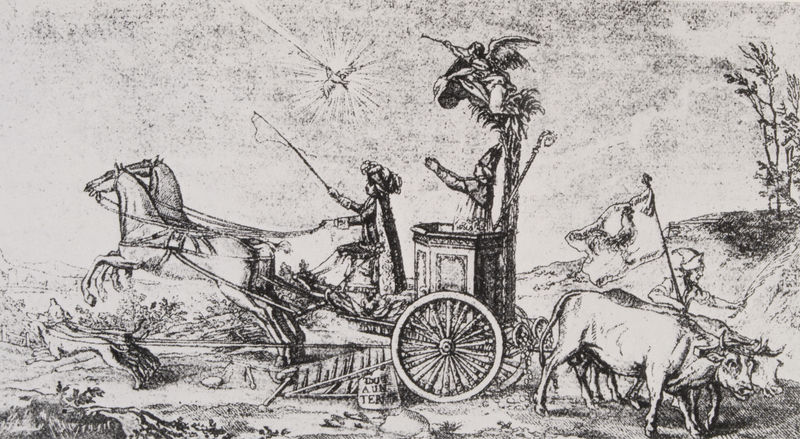
Titel: Der Wagen wird von den drei Ständen in entgegengesetzte Richtungen gezogen
Standort: Paris
Institution: Bibliothèque Nationale.
Schlagwörter: adler, baum, berg, blätter, flügel, himmel, laub, umhang, vogel, weiß, wolken, bäume, landschaft, menschen, äste, geste, grau, hut, hüte, licht, männer, schwarz, szene, zeichnung, hund, hunde, tiere, weg, wolke, symbolismus, mütze, augen, leinen, stehen, stein, steine, taube, horn, hände, ast, hügel, kühe, pappeln, vieh, zweige, busch, geistlicher, sitzend, pflanzen, fliegen, pferd, pferde, reiter, räder, engel, ausritt, hufe, reiten, zaumzeug, zügel, schrift, papier, stab, fahne, flagge, berge, grafik, graphik, kuh, rind, kutsche, speichen, französisch, rad, wagen, wagenrad, krieg, schlacht, wehen, bischof, könig, papst, karikatur, tafel, inschrift, mimik, palme, bauer, tusche, rinder, orient, stern, strahlen, kohle, geschirr, druck, schwarzweiss, druckgrafik, radierung, stich, text, buchstaben, kutscher, peitsche, deichsel, aquatinta, bleistift, kardinal, beten, gebet, allegorie, frieden, schimmel, fahren, wappen, arabisch, heiligenschein, pfarrer, nimbus, kanzel, jagdhund, ross, rosse, springen, blitz, wesen, priester, segen, segnen, erscheinung, heiliger, mitra, palmen, posaunen, achse, wagenräder, heilige, flaggen, hörner, hahn, fanfare, gallopp, hirtenstab, streitwagen, rösser, posaune, geflügelt, gespann, ochse, ochsen, stier, stiere, turban, rute, nabe, lenker, stecken, kasper, verkündigung, heilige schrift, wagenlenker, knecht, geist, paare, fahnenstange, pferdewagen, latein, trompete, traben, schrifttafel, zweispänner, bleistif, kandarre, bischofsstab, heiliger geist, gabriel, morgenland, schwalbe, heilige drei könige, balthasar, melchior, bkätter, gallop, stillstand, verkündigungsengel, heilige könige, fahrte, haahn, missionierung, ochsem, kkirche, #kuh